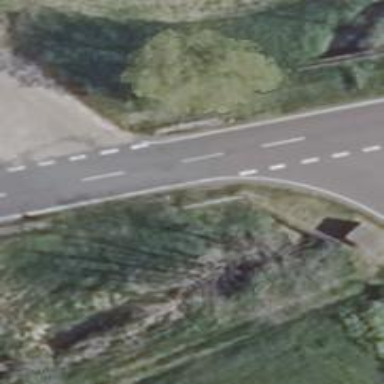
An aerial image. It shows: Secondary road with asphalt surface.